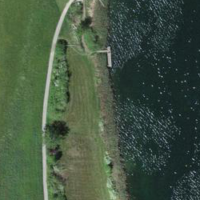
EUNIS habitat code: 24
Species observed at this site:
Filipendula ulmaria
Lysimachia vulgaris